Question: On a <URL>, I have some social widgets set up correctly.
I can't replicate this on the <URL>, even though I'm sure I'm using the same CSS.

The padding-bottom on 'li.twitter-balloon' is overlapping with the padding-top of 'li.linkedin-balloon'. Why is this occurring on the production site and not on the development site? Thanks.
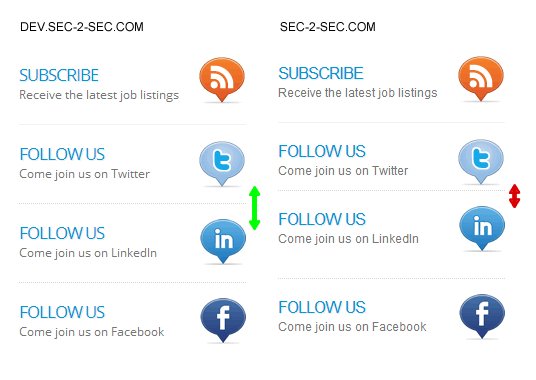
Answer: I think the CSS you are using are not exactly the same.
On your production site, in line 294 (or another line number with the same content) of your style.css file, you have 'margin-bottom:-10px;', which is the reason why they are different. If you delete this line, they will look the same.